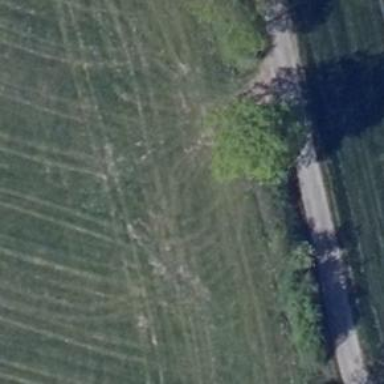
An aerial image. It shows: Row of trees in natural setting.